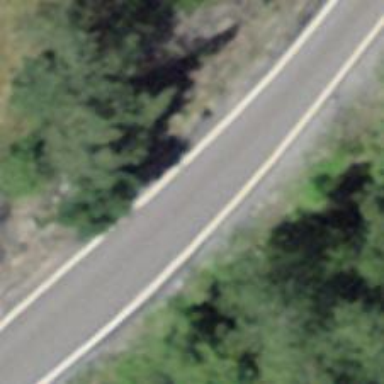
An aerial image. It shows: Unclassified road.